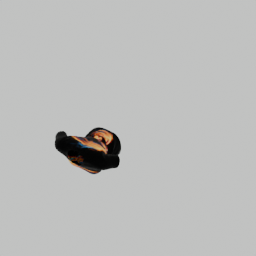
Label: people